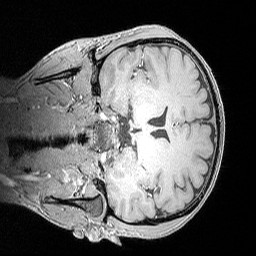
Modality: MP2RAGE
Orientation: coronal
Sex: male
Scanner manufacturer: siemens
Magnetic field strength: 3 T
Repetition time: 5 s
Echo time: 0.00292 s